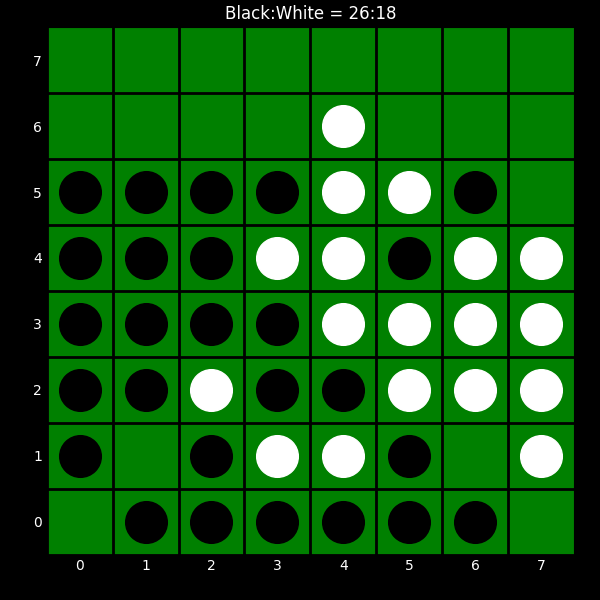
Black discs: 26
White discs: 18